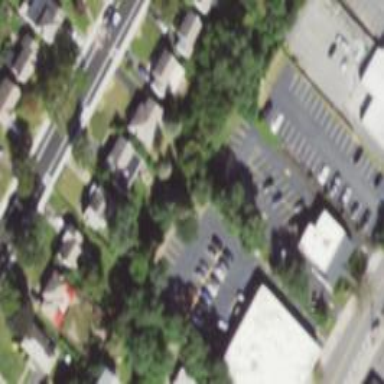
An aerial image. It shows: Parking area with surface.